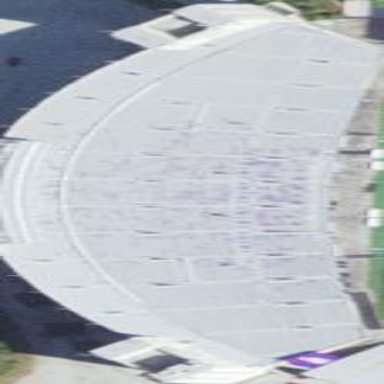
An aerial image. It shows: Stadium.